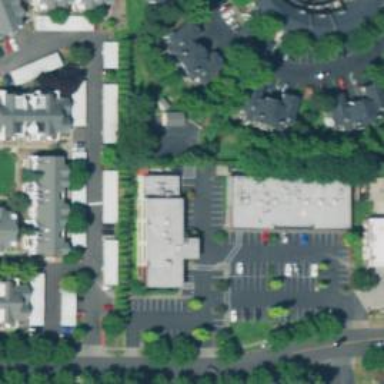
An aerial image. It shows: Veterinary facility.